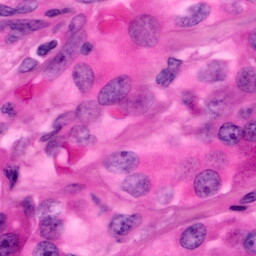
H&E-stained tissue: Pancreatic